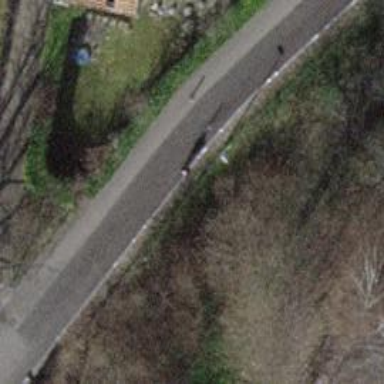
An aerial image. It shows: Bollard barrier.